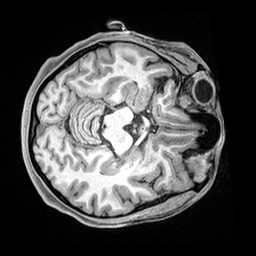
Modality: T1w
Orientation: axial
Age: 21
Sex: female
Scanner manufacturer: siemens
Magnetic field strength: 3 T
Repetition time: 2.4 s
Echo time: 0.00217 s